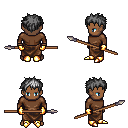
a pixel art fantasy rpg character, male body template, human, dark skin, brown long-sleeve shirt, robe skirt, gray bedhead hairstyle, gold gloves, gold boots, spear, four views (front, back, left, right), 2x2 character sprite sheet, small pixel art, hard edges, no anti-aliasing